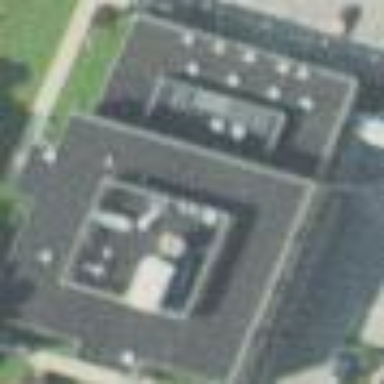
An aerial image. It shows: College building.